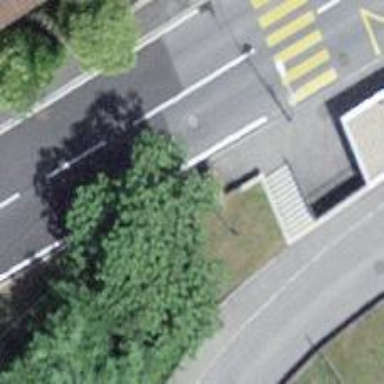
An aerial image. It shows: Support pole.